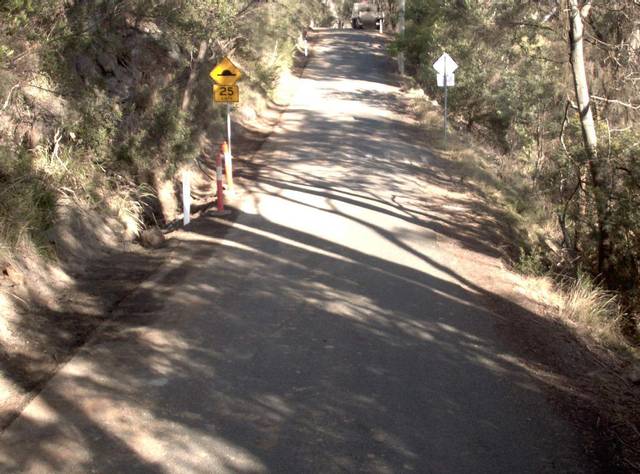
Region: Australia
Coordinates: -41.459, 147.115